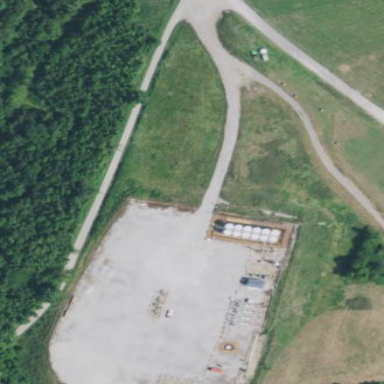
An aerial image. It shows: Industrial area designated for fracking activities.